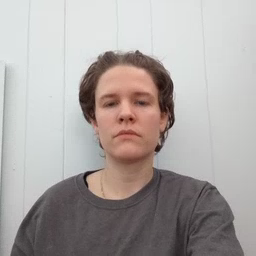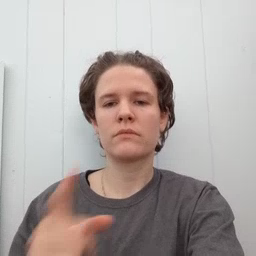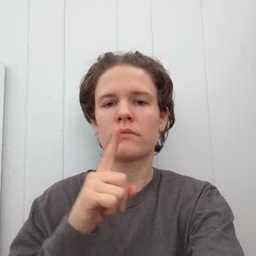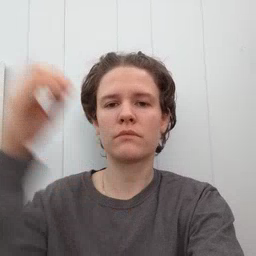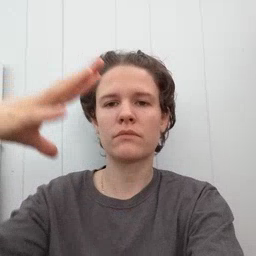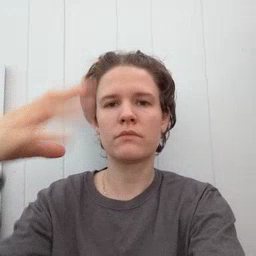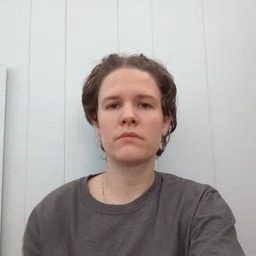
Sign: lamp